Question: The problem is around two collections Users and Forms. Each user is joined with his form by Id.So every form in a Forms collection has a userId foreign key.
I need to get all documents from a Users collection , which doesn't have any form connected to it (there is no such a form).
In SQL I would do something like this:
SELECT *
FROM Users U
LEFT JOIN Forms F
ON U._id= F.userId
WHERE F.userId IS NULL
U=A , F=B

How can we achieve this functionality in MongoDb , may be with Mongoose on a nodeJs side? I couldn't find any solution based on a $lookup aggregation.
Schemas:
*employeeId is a reference to Users _id
'''
let FormsSchema = new Schema({
employeeId:{
type:Schema.Types.ObjectId , ref:'User'
},
companyId:{
type:Schema.Types.ObjectId
},
formData : {
type:String
},
formType : {
type:String
},
formDate :{
type:Date,default: Date.now
},
formState: {
type: String, required: true, enum: ["new","draft","aproved","pendingHR","pendingEMP","pendingSigned"], default: "new"
},
messageData : {
type:Schema.Types.Mixed
},
formIdkunDate:{
type:Date,default: Date.now
},
attachmentDirty:{
type:Boolean
},
company : {
type:Schema.Types.Mixed
},
formShnatMas : {
type:String
},
sendDate : {
type:Date,default: Date.now
},
draftDate : {
type:Date,default: Date.now
},
fixDate : {
type:Date,default: Date.now
},
is101FormOpenedAfterArchive : {
type:Boolean
},
'''
}
'''
let UserSchema = new Schema({
userName:{
type:String,
trim:true
},
CreateDate :{
type:Date,default: Date.now
},
UpdateDate :{
type:Date,default: Date.now
},
password : {
type:String,
required: true,
trim:true
},
isFirstEntrance : {
type:Boolean
},
resetToken : {
type:String
},
resetPasswordExpires : {
type:String
},
resetOtpPassExpires : {
type:String
},
otpPass : {
type:String,
trim:true
},
userType: {
type: String, required: true, enum: ["employee","hr","admin"], default: "employee"
} ,
employeeData : {
type:Schema.Types.Mixed
},
partnerData : {
type:Schema.Types.Mixed
},
externalId : {
type:String
},
isChangedFromPrevious : {
type:Boolean
},
isFirstYearWorker101 : {
type:Boolean
},
lastLogin :{
type:Number
},
loginAttempts : {
type:Number
},
'''
});
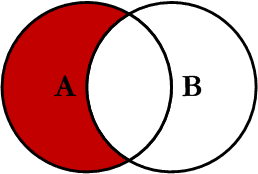
Answer: I have followed the schema given by you and I am able to get all documents from a Users collection , which doesn't have any form connected to it using '$lookup'. Please use below aggregate query
'''
db.user.aggregate([
{
$lookup:{
"localField": "_id",
"from": "form",
"foreignField": "employeeId",
"as": "forminfo"
}
},{
$match:{
forminfo: {$size: 0}
}
}
])
'''